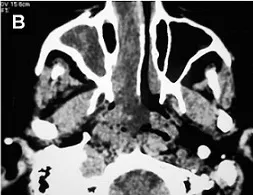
Scano-graphic aspects: Filling reaction speed of the maxillary sinus and the ipsilateral nasal cavity with an inflammatory granuloma choanal area and retro-choanal right in axial section ( parenchymal window).
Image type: radiology (ct)